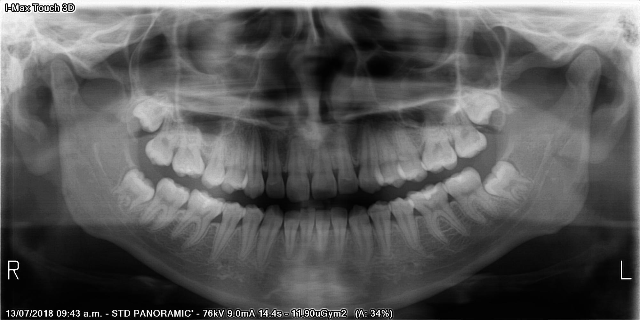
adult